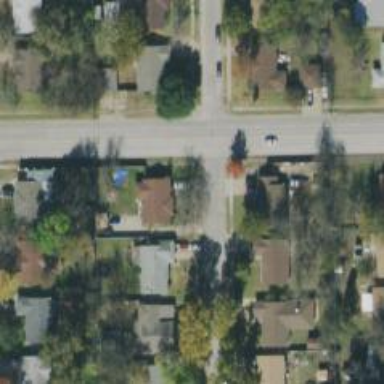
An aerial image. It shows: Residential road.